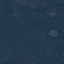
Land use / land cover: Forest